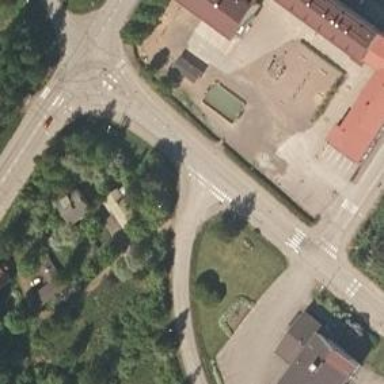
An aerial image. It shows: Crossing on the road.